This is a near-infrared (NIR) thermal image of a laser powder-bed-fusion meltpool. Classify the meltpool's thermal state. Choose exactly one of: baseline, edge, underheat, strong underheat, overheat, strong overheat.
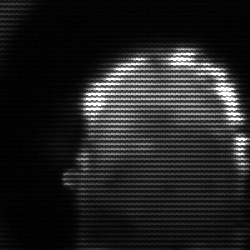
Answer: baseline